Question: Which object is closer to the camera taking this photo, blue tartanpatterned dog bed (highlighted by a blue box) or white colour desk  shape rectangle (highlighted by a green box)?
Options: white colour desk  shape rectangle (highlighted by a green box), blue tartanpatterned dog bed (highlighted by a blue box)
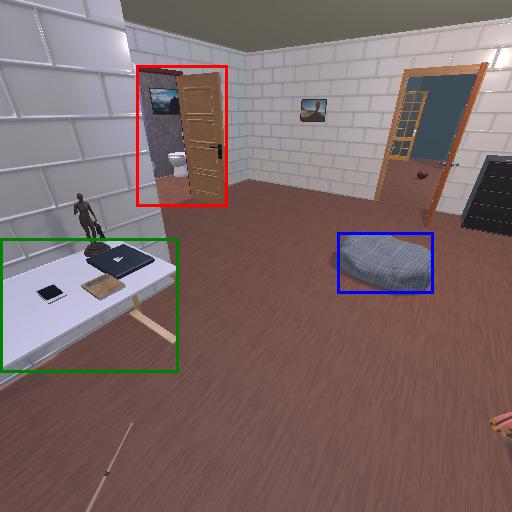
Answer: white colour desk  shape rectangle (highlighted by a green box)